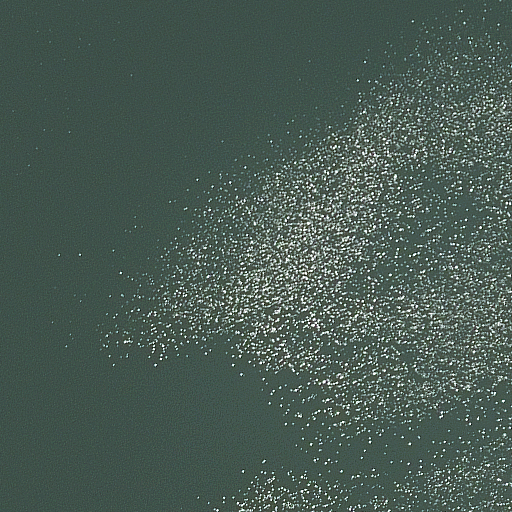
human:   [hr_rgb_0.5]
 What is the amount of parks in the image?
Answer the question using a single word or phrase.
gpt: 1

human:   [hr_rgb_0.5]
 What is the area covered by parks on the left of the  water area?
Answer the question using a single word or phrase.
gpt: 0m2

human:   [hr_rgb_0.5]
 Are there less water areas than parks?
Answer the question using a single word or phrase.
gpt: no

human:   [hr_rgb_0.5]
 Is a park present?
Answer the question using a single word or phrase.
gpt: yes

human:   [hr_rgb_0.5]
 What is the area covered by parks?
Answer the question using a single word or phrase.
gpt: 10631m2

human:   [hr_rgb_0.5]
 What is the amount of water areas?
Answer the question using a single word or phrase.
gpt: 1

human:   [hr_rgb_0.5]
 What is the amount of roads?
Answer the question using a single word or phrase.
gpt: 0

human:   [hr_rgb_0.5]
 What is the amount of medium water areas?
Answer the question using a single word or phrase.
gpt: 0

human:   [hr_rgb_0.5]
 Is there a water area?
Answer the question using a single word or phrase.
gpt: yes

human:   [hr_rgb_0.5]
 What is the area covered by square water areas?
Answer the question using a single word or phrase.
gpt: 0m2

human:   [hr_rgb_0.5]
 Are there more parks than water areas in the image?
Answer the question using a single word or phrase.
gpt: no

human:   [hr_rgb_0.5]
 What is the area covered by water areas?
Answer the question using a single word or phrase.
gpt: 10631m2

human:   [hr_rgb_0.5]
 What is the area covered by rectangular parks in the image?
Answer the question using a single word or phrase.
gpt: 10631m2

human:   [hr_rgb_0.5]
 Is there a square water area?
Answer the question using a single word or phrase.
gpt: no

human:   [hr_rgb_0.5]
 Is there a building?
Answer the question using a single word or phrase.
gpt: no

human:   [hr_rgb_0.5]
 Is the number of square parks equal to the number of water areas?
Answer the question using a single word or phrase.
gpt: no

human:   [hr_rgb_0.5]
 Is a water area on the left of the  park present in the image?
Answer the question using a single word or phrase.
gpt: yes

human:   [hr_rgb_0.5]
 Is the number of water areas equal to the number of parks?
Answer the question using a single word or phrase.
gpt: yes

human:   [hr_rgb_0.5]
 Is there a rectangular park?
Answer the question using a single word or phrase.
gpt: yes

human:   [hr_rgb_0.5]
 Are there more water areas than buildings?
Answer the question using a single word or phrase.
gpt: yes

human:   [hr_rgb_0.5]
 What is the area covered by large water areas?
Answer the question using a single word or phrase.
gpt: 10631m2

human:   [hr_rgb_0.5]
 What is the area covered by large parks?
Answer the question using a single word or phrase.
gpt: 10631m2

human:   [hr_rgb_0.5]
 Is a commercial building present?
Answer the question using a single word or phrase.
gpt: no

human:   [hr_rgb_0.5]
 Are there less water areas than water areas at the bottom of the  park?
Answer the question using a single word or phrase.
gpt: no

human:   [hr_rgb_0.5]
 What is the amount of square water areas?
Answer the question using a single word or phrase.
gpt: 0

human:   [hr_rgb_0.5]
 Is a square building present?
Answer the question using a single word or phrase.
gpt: no

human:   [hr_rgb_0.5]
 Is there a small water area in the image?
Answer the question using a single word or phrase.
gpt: no

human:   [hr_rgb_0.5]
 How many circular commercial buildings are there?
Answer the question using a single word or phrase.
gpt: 0

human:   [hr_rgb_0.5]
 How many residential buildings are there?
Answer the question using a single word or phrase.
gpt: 0

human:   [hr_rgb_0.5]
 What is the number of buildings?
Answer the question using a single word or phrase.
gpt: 0

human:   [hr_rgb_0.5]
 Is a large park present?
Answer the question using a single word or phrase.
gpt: yes

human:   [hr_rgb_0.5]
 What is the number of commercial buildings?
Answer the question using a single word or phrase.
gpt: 0

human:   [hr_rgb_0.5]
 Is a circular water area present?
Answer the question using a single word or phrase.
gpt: no

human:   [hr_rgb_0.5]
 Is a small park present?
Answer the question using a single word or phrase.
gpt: no

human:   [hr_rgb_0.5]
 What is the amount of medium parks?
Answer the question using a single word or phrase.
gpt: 0

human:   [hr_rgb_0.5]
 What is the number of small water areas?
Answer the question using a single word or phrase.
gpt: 0

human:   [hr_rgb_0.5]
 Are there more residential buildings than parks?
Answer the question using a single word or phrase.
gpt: no

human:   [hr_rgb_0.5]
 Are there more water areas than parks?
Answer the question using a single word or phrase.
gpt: no

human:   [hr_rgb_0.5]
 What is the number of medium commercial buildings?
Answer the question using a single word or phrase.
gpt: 0

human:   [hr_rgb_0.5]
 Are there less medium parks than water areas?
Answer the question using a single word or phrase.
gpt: yes

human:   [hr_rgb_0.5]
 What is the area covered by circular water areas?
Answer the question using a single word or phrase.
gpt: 0m2

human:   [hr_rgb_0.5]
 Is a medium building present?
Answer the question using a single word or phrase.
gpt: no

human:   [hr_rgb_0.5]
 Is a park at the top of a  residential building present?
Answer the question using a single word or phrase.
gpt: no

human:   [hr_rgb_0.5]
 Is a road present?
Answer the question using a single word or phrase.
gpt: no

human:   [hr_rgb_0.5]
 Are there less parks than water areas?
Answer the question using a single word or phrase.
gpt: no

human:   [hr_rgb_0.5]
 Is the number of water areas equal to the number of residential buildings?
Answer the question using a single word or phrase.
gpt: no

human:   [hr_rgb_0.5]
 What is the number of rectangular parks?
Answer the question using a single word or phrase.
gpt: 1

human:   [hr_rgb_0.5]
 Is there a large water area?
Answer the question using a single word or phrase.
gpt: yes

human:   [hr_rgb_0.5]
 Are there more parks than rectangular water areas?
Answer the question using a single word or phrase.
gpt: no

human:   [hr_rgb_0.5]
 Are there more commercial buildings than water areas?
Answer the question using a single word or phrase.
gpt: no

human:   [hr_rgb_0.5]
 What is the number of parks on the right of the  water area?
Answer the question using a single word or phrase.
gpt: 1

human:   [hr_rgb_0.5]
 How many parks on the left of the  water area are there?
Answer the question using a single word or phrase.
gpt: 0

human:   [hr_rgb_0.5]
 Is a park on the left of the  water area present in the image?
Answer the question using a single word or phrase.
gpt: no

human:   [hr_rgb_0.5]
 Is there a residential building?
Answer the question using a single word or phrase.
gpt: no

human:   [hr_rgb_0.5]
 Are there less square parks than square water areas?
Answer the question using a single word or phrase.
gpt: no

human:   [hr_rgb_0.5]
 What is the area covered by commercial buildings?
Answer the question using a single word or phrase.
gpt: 0m2

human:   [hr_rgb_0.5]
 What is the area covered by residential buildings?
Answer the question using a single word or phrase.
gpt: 0m2

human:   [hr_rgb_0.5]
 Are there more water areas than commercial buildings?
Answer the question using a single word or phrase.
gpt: yes

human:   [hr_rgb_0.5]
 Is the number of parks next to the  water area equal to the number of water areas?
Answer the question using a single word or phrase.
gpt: yes

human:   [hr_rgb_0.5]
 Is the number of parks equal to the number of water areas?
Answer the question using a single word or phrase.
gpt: yes

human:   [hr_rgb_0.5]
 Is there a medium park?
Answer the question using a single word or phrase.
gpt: no

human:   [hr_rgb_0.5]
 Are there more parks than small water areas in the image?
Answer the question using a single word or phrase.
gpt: yes

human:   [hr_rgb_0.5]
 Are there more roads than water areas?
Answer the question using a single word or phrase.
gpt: no

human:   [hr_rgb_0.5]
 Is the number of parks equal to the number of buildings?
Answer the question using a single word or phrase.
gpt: no